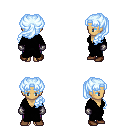
a pixel art fantasy rpg character, female body template, human, tanned skin, black robe, magenta pants, white cyan princess hairstyle, metal gloves, brown shoes, four views (front, back, left, right), 2x2 character sprite sheet, small pixel art, hard edges, no anti-aliasing